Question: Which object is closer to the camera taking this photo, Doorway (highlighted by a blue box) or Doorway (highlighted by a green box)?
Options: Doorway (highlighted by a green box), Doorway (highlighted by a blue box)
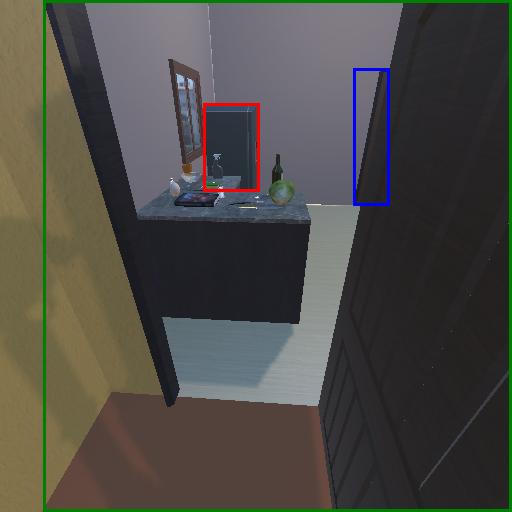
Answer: Doorway (highlighted by a green box)